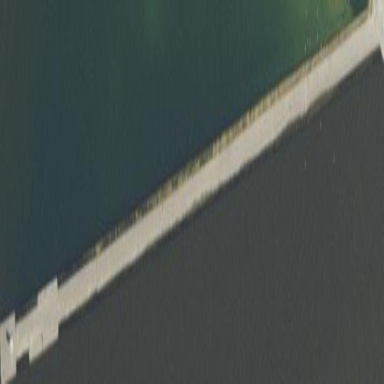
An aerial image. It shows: Breakwater made of concrete.